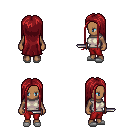
a pixel art fantasy rpg character, female body template, human, dark skin, white sleeveless shirt, red pants, brunette extra-long hairstyle, white slippers, dagger, four views (front, back, left, right), 2x2 character sprite sheet, small pixel art, hard edges, no anti-aliasing